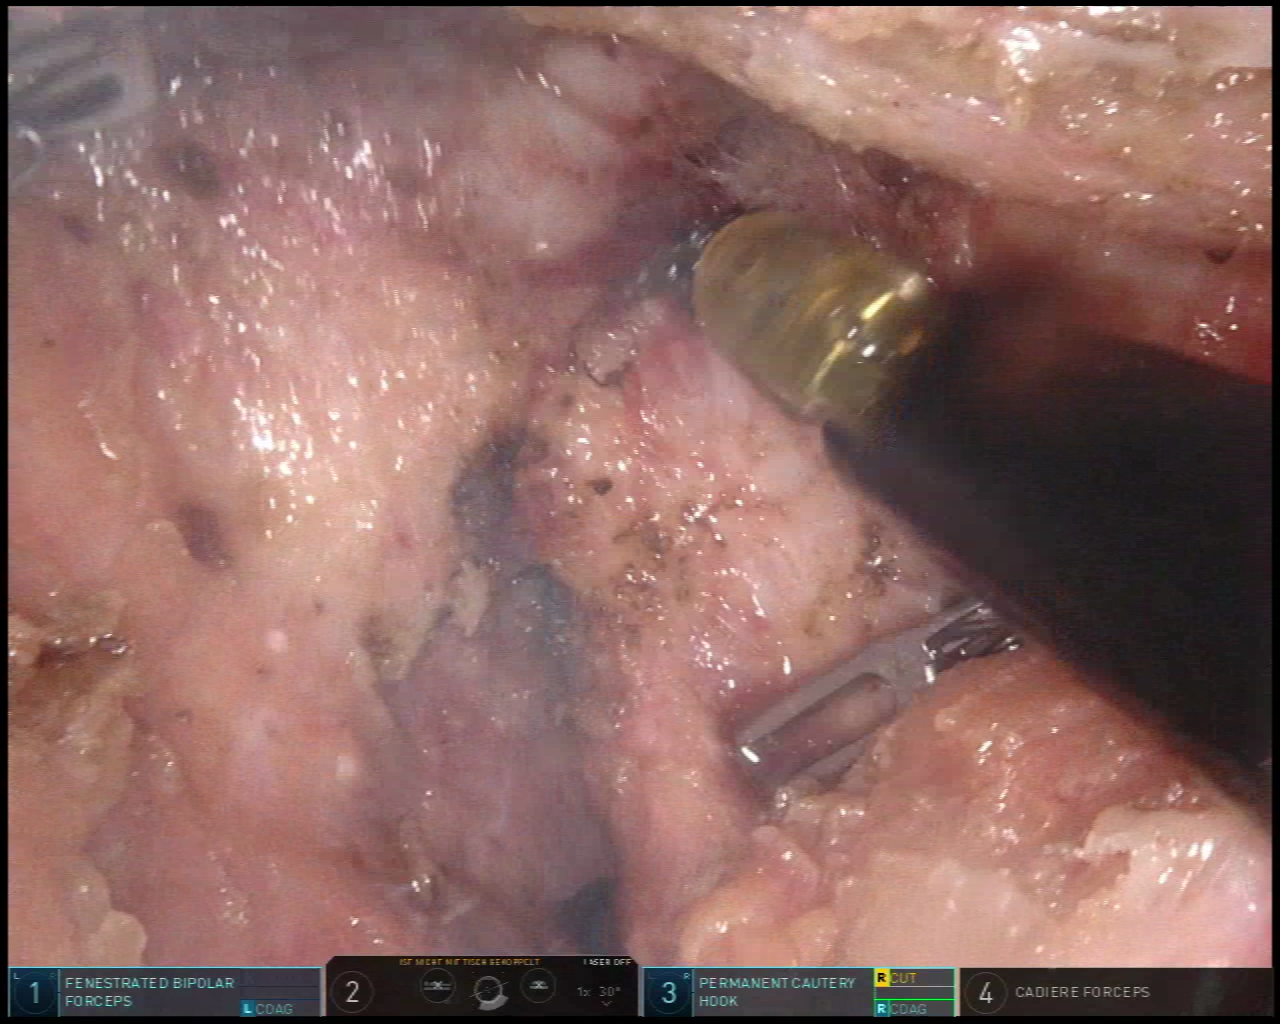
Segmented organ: vesicular_glands
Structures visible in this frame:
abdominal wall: no
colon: no
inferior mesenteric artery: no
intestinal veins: no
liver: no
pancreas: no
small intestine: no
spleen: no
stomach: no
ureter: no
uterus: no
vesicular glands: yes